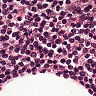
Metastatic tissue present: no